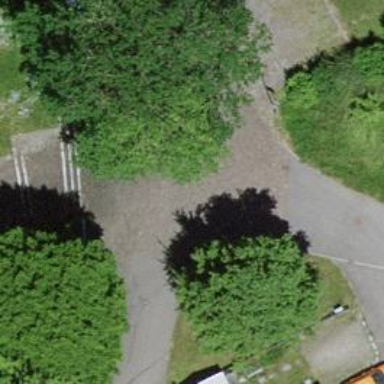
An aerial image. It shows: Paved residential road.